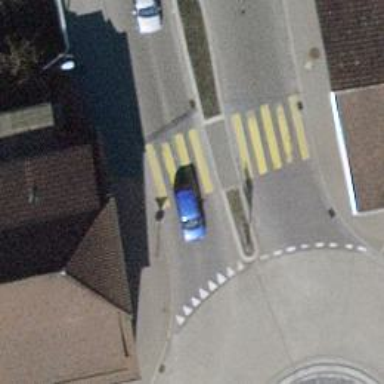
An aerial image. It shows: Uncontrolled road crossing with markings.